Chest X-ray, PA view. Patient: 48 years old, sex M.
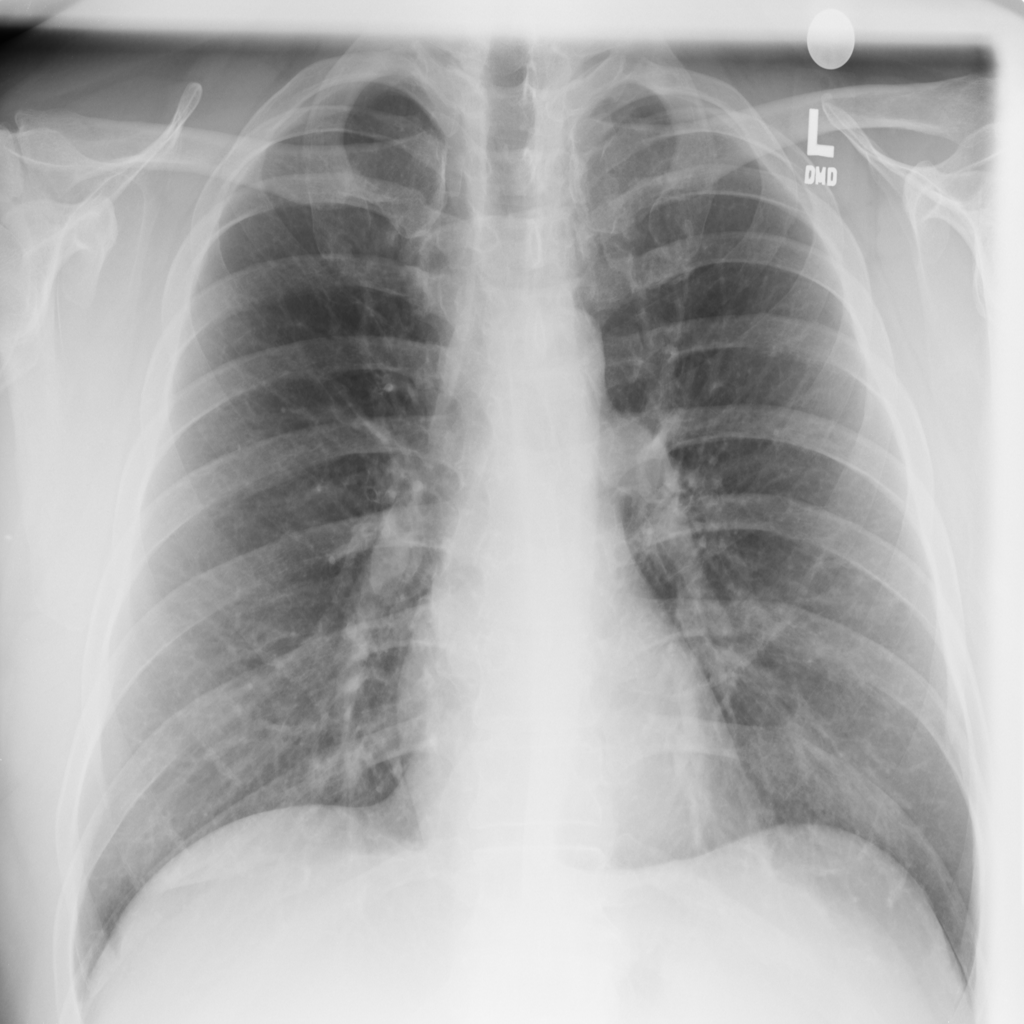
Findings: No Finding